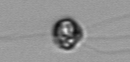
Label: flagellate_morphotype1